Interaction volume radius: 5 \u00c5
Interaction volume height: 15 \u00c5
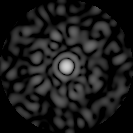
Disorder parameter: 0.8169